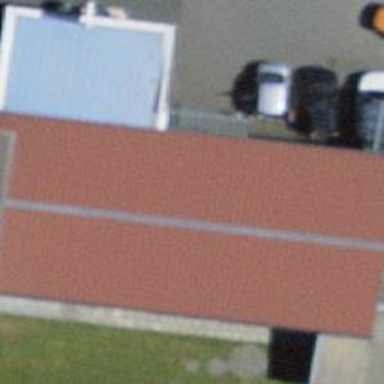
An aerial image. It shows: Car shop.